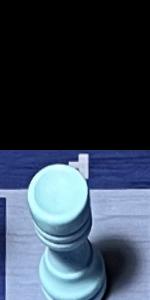
Label: Rook_White